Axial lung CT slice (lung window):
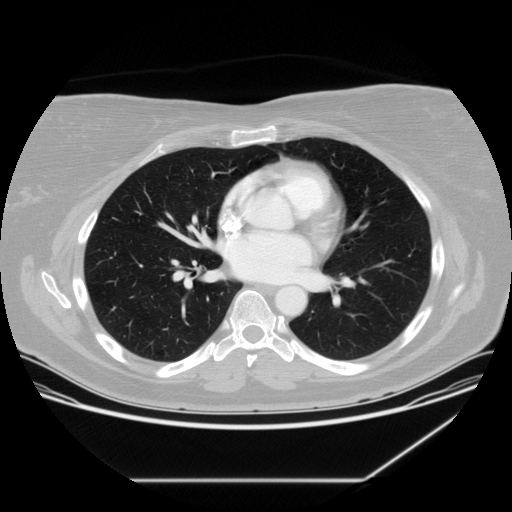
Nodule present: no